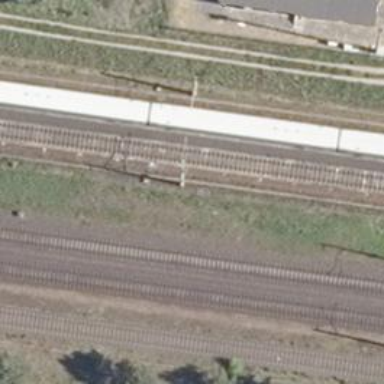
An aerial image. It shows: Railway signal with block marker for train protection. The signal is mounted on catenary mast.